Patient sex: M
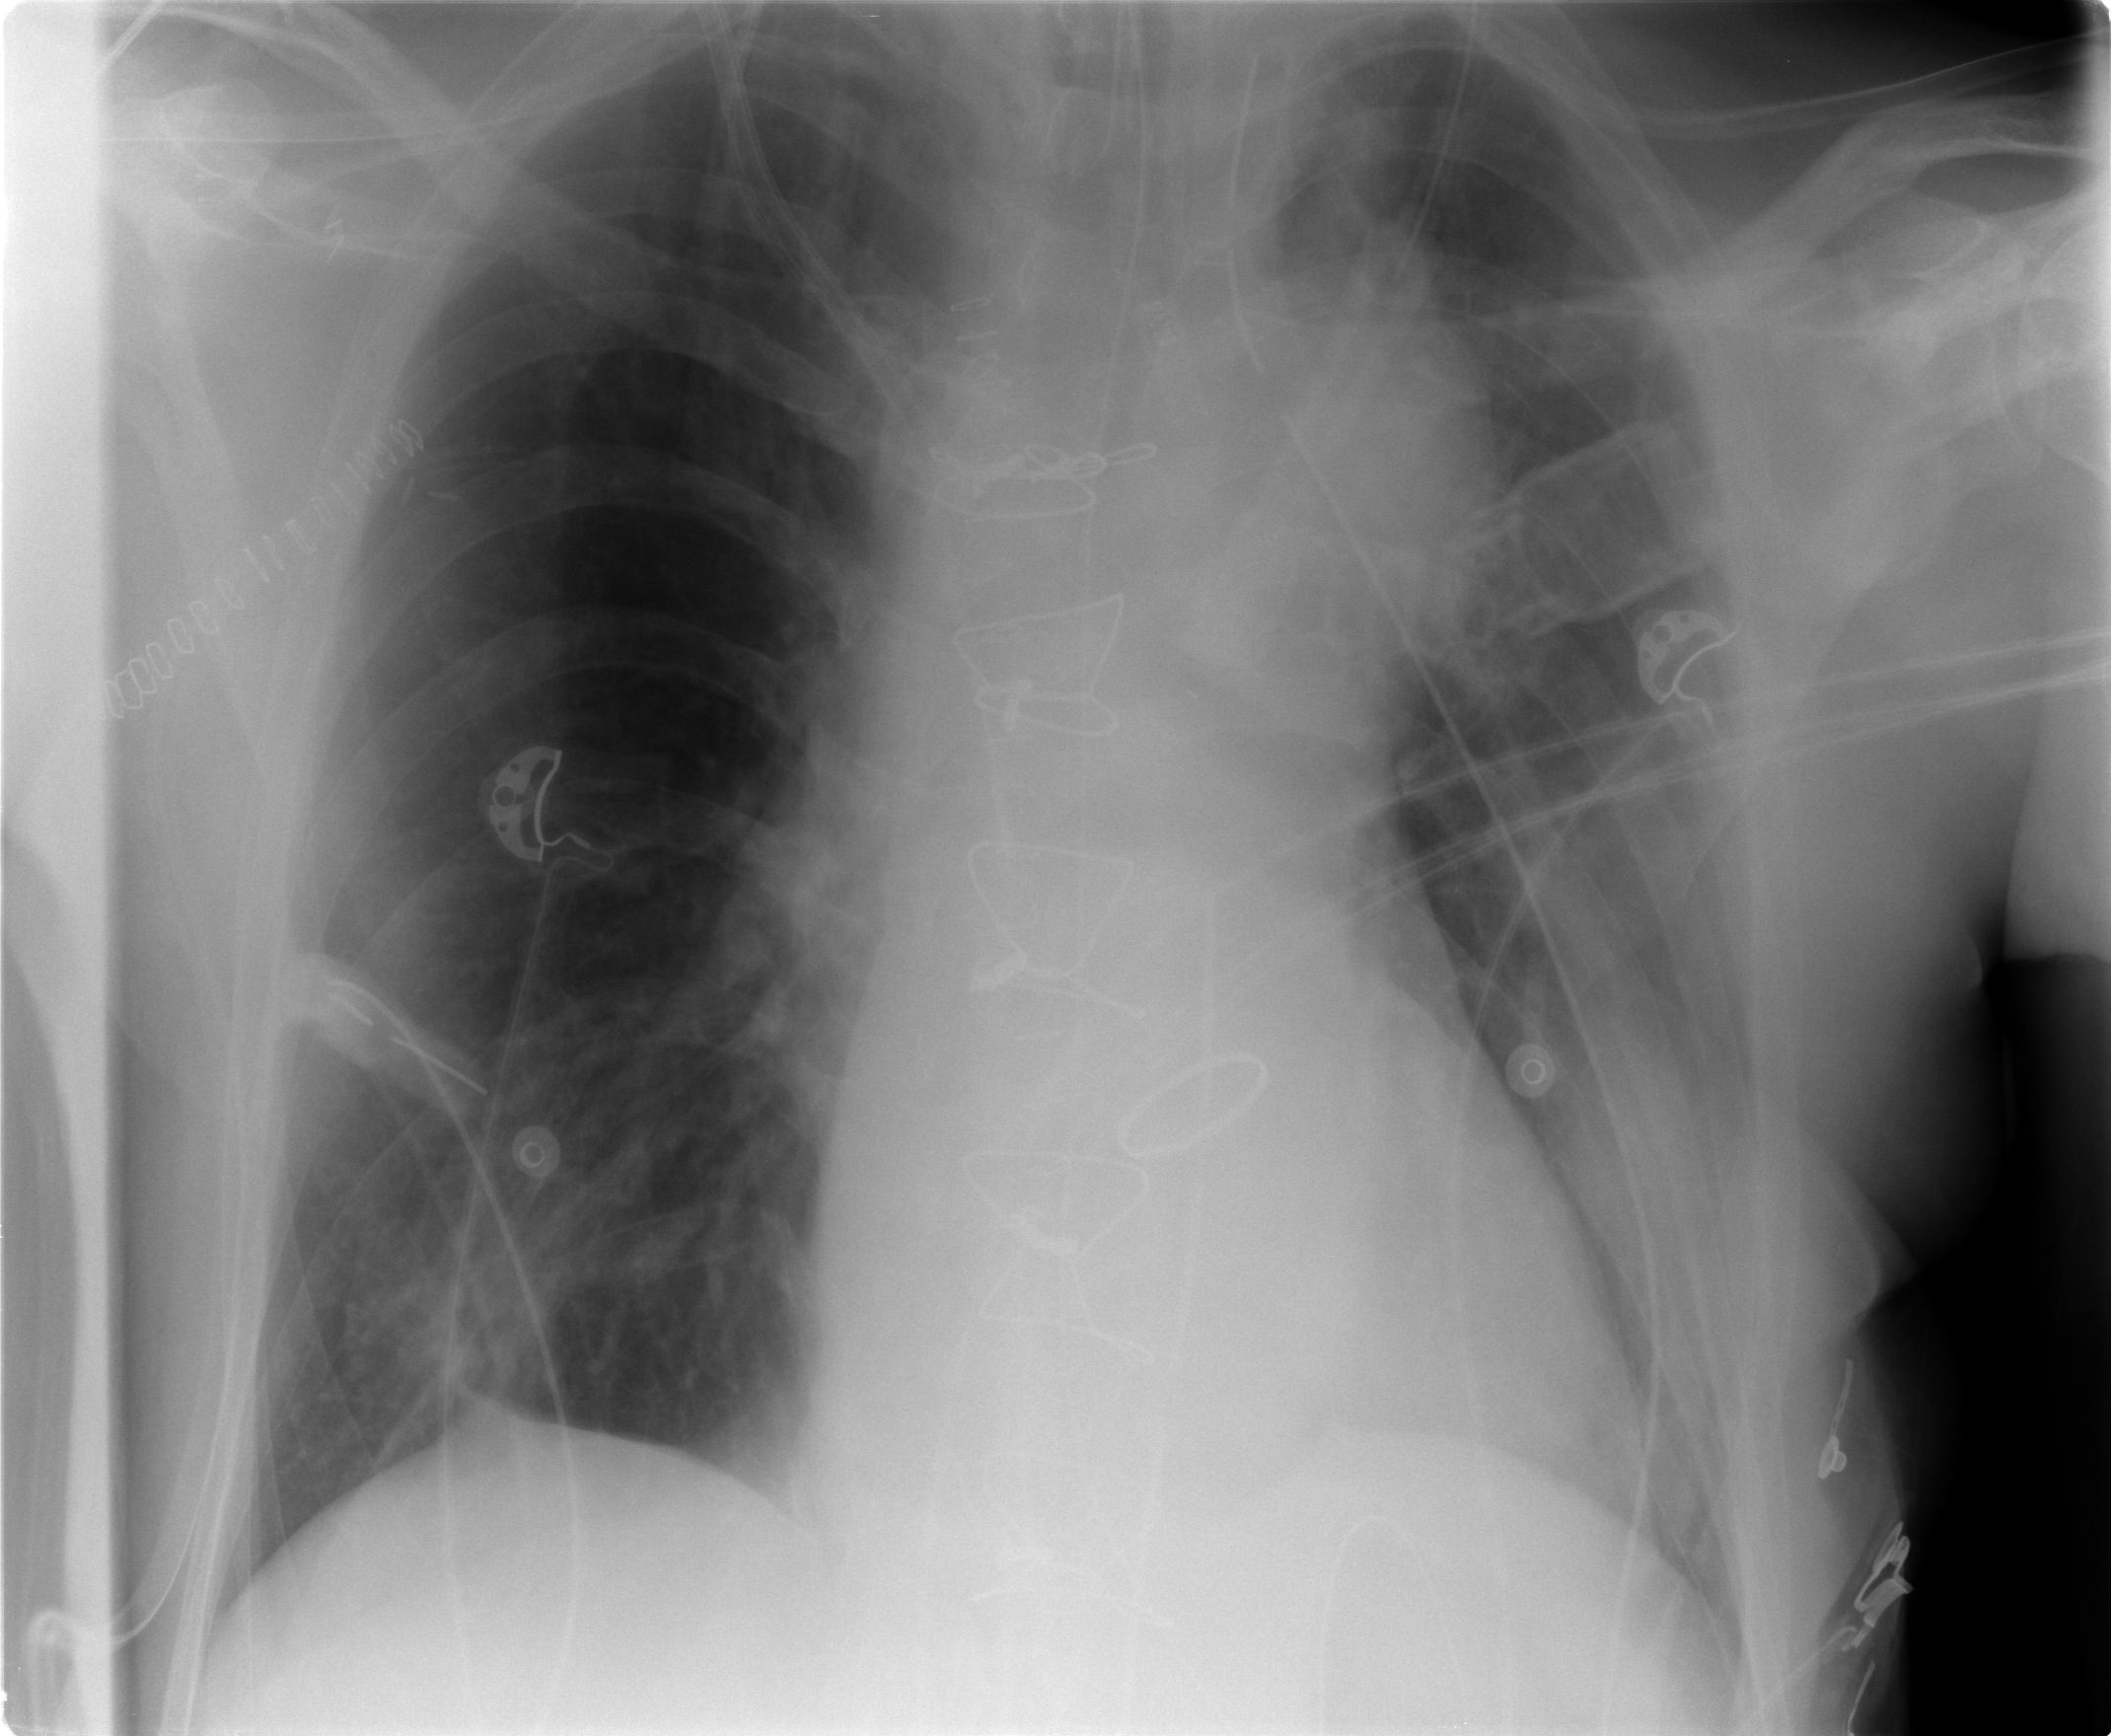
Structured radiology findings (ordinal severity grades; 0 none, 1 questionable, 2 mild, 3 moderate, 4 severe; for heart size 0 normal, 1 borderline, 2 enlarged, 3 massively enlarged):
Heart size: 0
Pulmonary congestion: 0
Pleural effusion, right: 0
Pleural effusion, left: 1
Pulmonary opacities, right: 0
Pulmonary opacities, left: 0
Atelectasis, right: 0
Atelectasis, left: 2